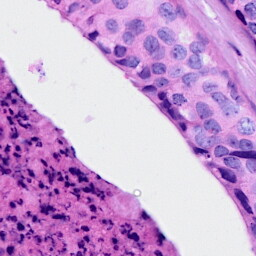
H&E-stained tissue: Breast